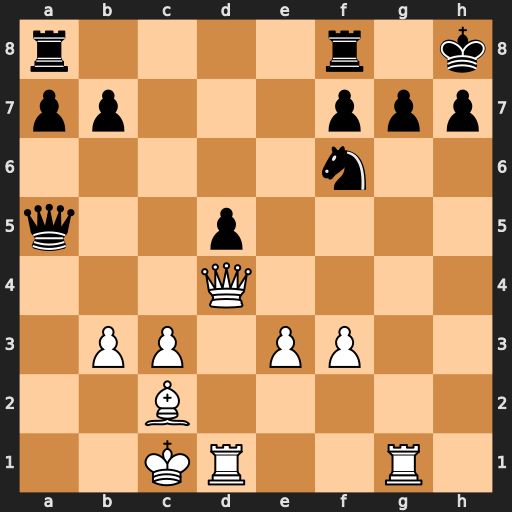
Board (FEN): r4r1k/pp3ppp/5n2/q2p4/3Q4/1PP1PP2/2B5/2KR2R1
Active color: w
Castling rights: -
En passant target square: -
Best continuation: Rxg7 Qa1+ Bb1